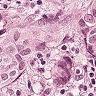
Metastatic tissue present: yes